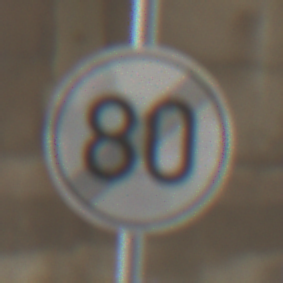
Verkehrszeichen: EndeGeschwindigkeit80
Umgebung: Roofed, Beach
Tageszeit: Midday
Wetter: Overcast
Licht: Natural
Jahreszeit: NotSpecified
Kontrast: LowContrast